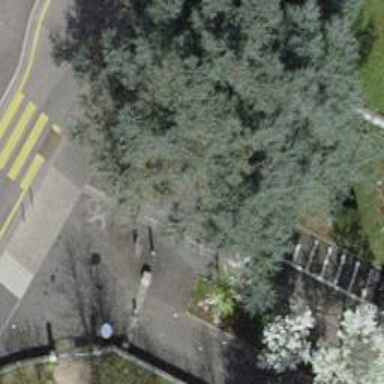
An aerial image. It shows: Bicycle parking area with stands.